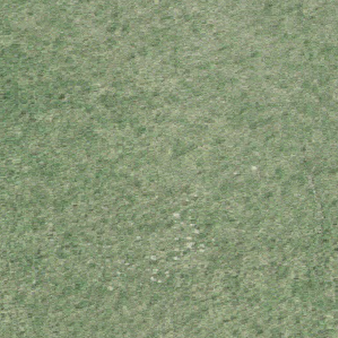
Label: other